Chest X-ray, AP view. Patient: 30 years old, sex M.
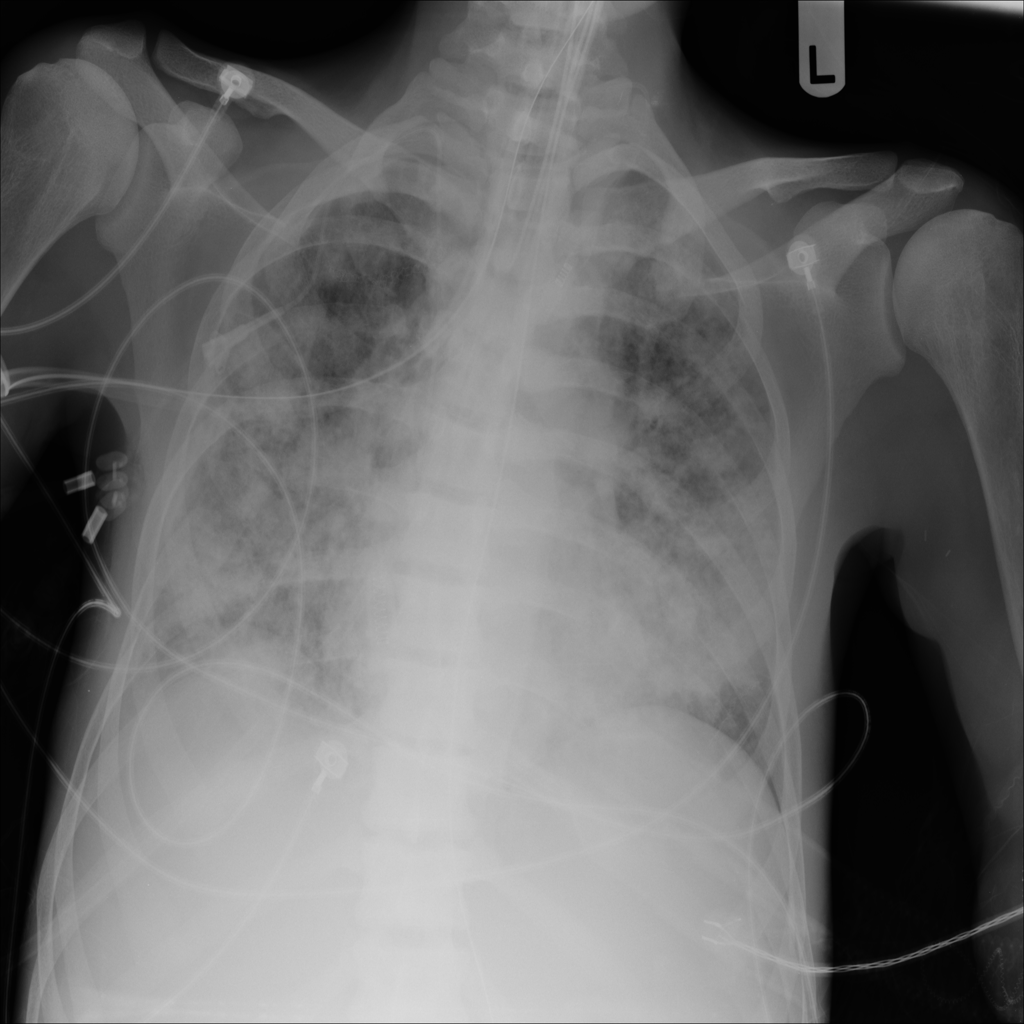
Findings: Infiltration